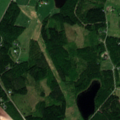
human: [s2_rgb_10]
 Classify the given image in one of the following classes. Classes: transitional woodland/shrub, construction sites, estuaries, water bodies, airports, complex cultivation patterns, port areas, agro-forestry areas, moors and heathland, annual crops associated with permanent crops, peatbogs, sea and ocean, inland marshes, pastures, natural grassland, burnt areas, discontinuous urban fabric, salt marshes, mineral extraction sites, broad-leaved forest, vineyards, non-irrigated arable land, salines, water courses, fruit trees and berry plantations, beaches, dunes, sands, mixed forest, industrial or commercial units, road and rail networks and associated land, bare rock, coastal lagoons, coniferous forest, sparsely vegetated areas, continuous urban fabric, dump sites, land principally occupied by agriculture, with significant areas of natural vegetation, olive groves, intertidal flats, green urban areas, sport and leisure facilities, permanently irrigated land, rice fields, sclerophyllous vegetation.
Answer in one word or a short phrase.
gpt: non-irrigated arable land, mixed forest, transitional woodland/shrub, water bodies